Question: I have a pandas dataframe that looks like this:

I would like to generate counts instances of 'x' (regardless of whether they're unique, or not) per 'id'. The result would be insert as a column labeled 'x_count' as shown below:
<URL>
Any tips would be helpful.
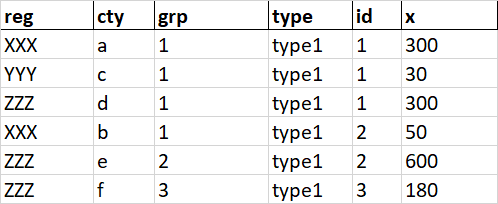
Answer: Simply a groupby with transform 'count'
'''
df['x_count'] = df.groupby('id')['x'].transform('count')
'''
If you also want to count the 'NaN', use 'size'
'''
df['x_count'] = df.groupby('id')['x'].transform('size')
'''